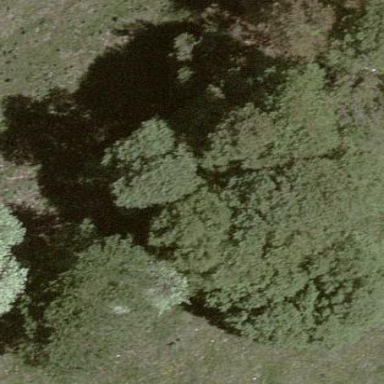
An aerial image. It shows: Forest area.